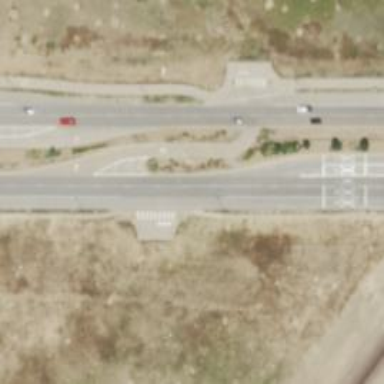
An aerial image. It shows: Primary link highway.